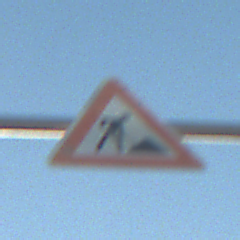
Verkehrszeichen: Arbeitsstelle
Umgebung: Outdoor, Nature
Tageszeit: SunriseSunset
Wetter: Clear
Licht: Natural
Jahreszeit: NotSpecified
Kontrast: HighContrast